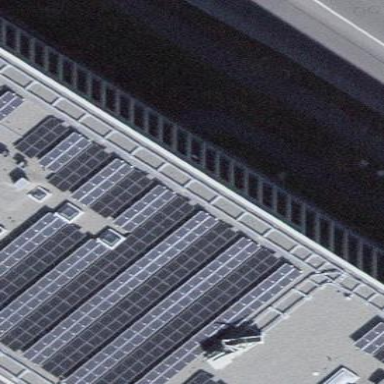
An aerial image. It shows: Solar power generator.